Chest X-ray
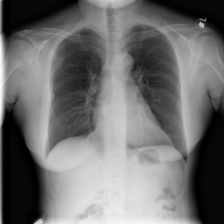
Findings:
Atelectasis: positive
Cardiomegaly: negative
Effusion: negative
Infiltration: negative
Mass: positive
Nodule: negative
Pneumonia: negative
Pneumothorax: negative
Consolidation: negative
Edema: negative
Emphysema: negative
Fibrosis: negative
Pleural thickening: negative
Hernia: negative